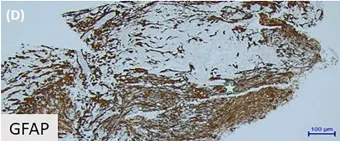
(D) There is also depletion of GFAP positive astrocytes in this area.
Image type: pathology (immunostaining)